Question: I'm currently inlcuding a facebook like button like this
'''
<div id="fb-root"></div>
<script type="text/javascript">
//<![CDATA[
(function(d, s, id) {
var js, fjs = d.getElementsByTagName(s)[0];
if (d.getElementById(id)) return;
js = d.createElement(s); js.id = id;
js.src = "//connect.facebook.net/en_US/all.js#xfbml=1";
fjs.parentNode.insertBefore(js, fjs);
}(document, 'script', 'facebook-jssdk'));
//]]></script>
...
<span class="fb-like"></span>
'''
My problem:

The like text is too wide. Usually you use the data-tag to determine the width
'''
<span class="fb-like" data-width="150"></span>
'''
This would cause the document to be invalid (the data-tag is not XHTML-valid).
Is there any way to set the width without breaking the XHTML validation?
'''
<span class="fb-like" style="width:50px;"></span>
'''
won't work cause the div inside the span class has a greater width.
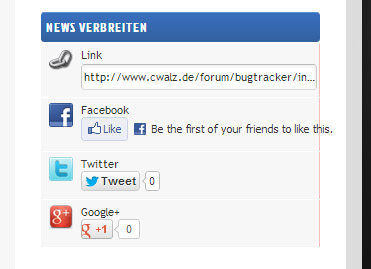
Answer: I'm not sure I understand what you are going for, but I think is what you want:
'''
<span class="fb-like" style="overflow: hidden; width: 50px;"></span>
'''